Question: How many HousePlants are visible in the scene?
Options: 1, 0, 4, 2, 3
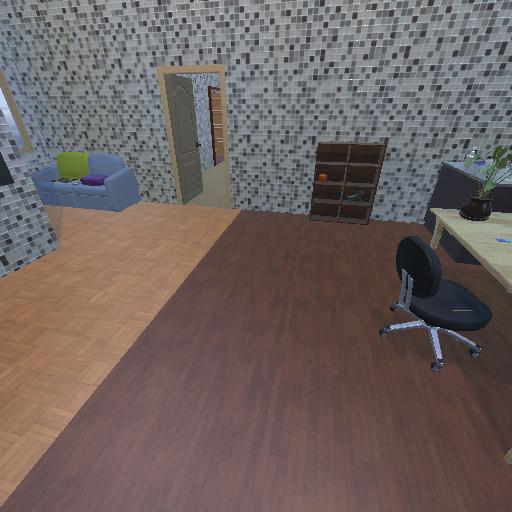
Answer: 1